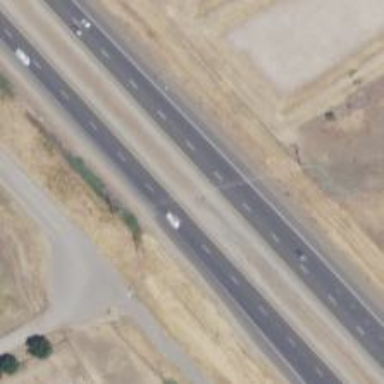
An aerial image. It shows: Expressway with asphalt surface. It is trunk highway and it is noted as freeway.